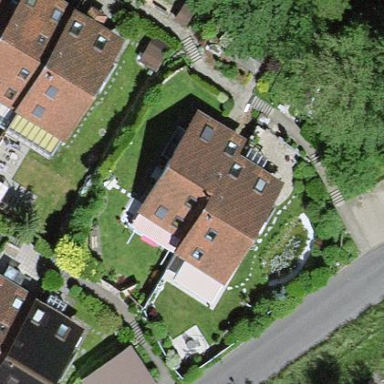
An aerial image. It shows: House with gabled roof oriented across.